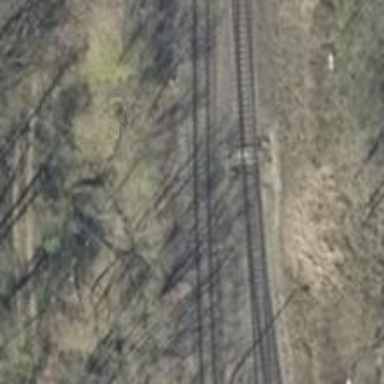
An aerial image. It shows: Railway switch.